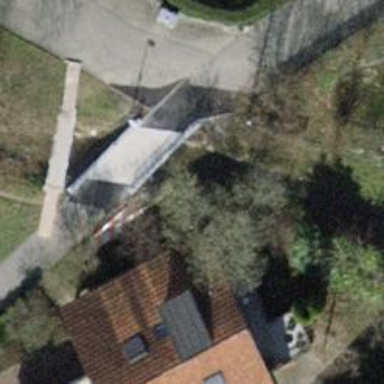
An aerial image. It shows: Concrete path bridge.